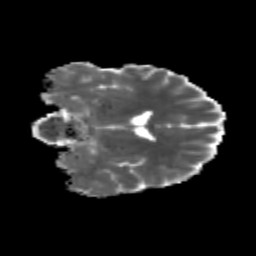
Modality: MD
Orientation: coronal
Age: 20
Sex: male
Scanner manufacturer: siemens
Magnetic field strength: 3 T
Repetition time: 3.5 s
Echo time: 0.113 s